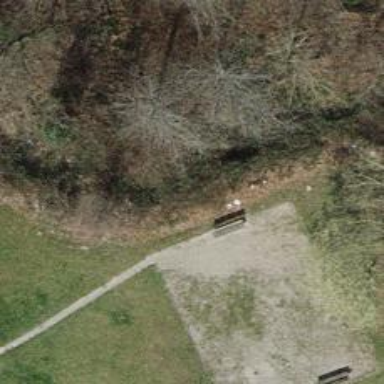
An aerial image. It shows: Bench.